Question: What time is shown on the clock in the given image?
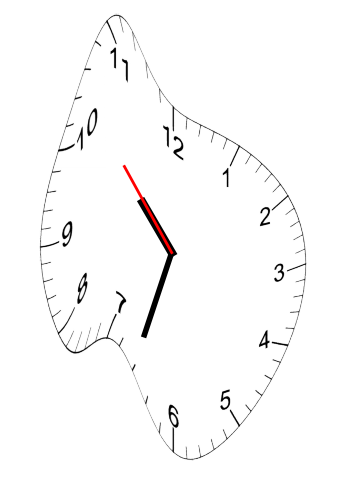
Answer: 10:32:53